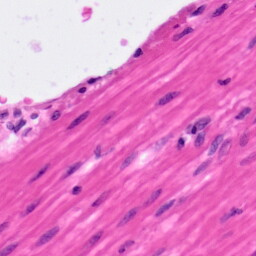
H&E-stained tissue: Pancreatic